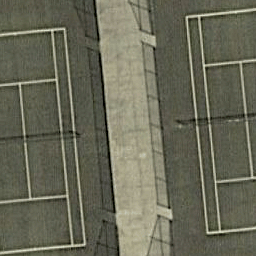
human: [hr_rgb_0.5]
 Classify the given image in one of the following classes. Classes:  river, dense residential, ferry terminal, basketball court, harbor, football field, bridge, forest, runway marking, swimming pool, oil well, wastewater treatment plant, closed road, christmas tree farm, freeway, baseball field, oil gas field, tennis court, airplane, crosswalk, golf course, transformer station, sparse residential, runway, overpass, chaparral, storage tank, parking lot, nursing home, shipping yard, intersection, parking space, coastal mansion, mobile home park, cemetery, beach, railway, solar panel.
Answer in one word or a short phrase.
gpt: tennis court